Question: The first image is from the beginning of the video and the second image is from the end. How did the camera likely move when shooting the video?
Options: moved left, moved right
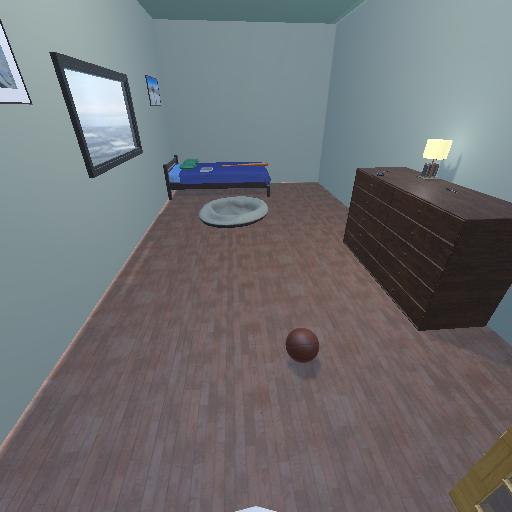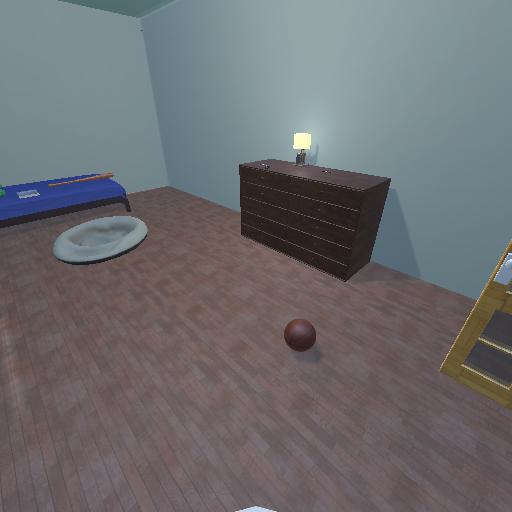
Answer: moved left